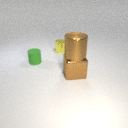
small yellow metal cylinder behind large brown metal cube